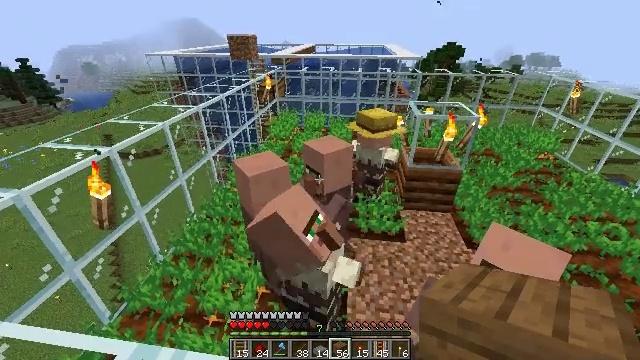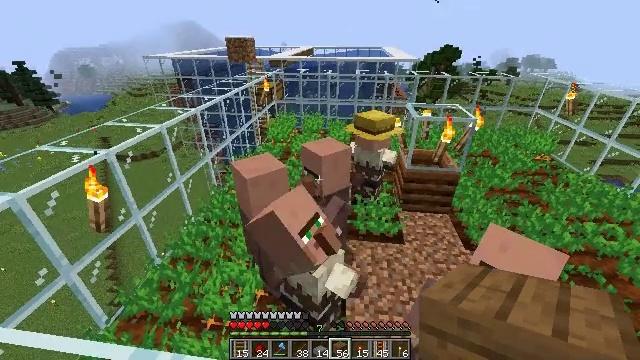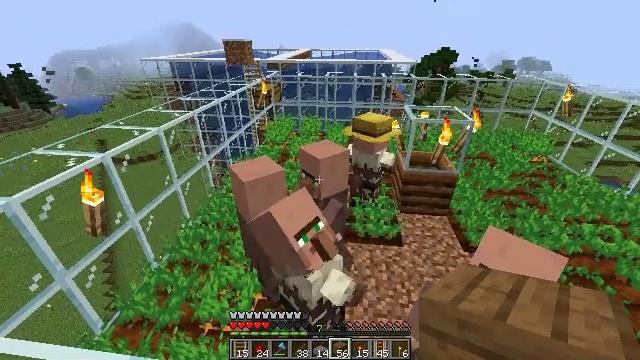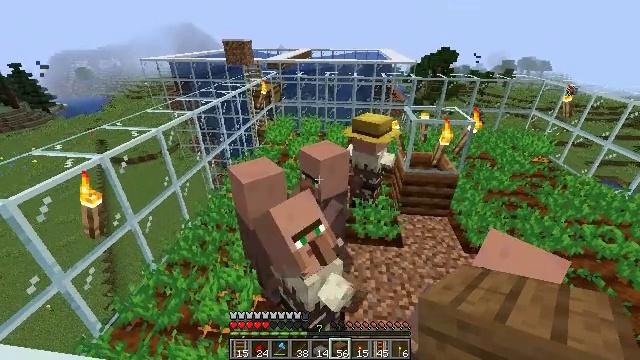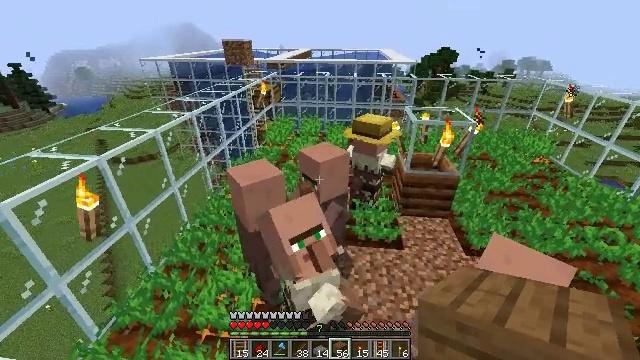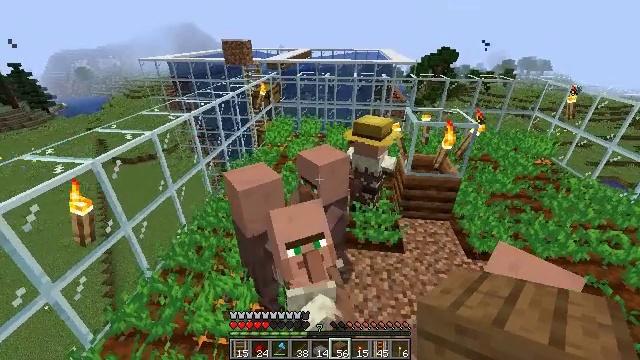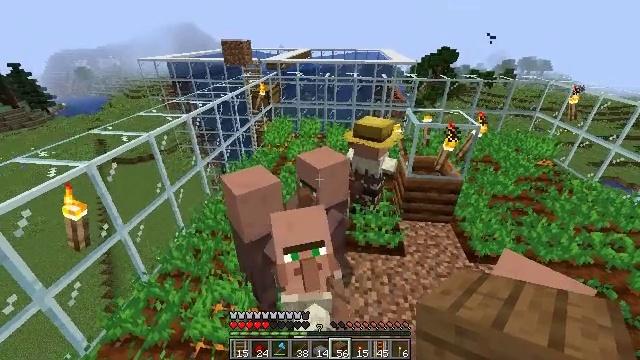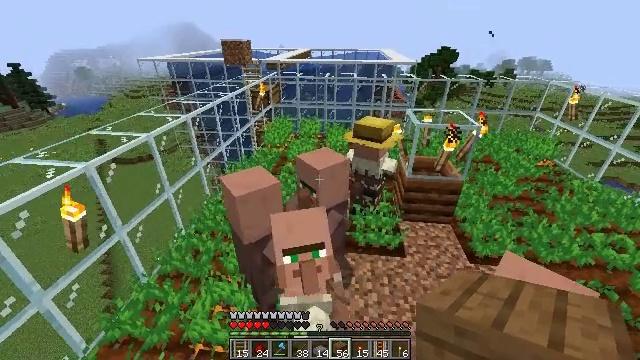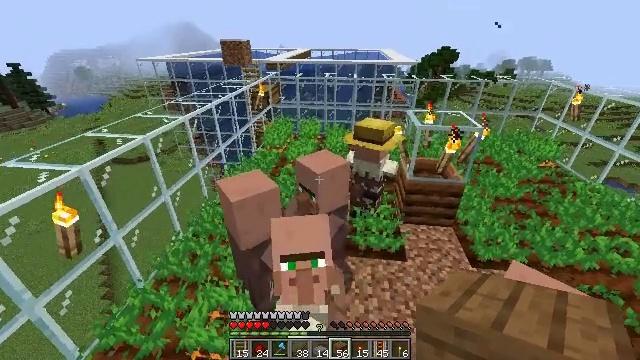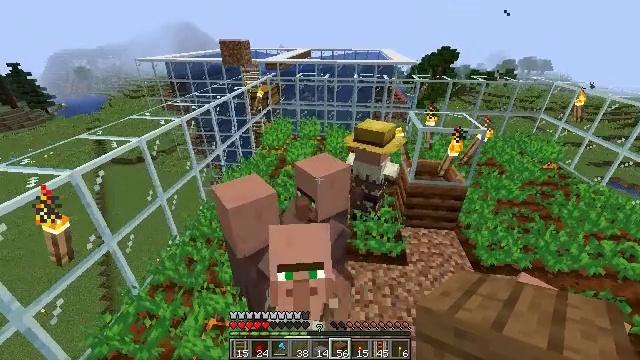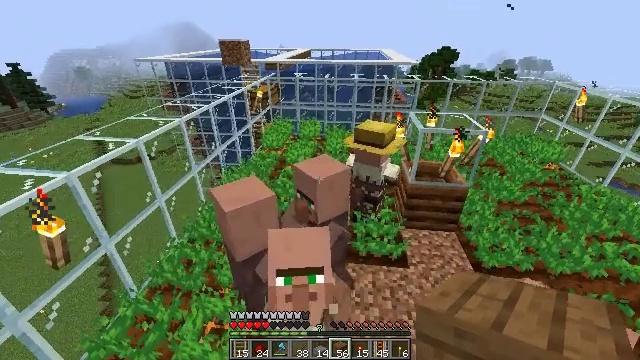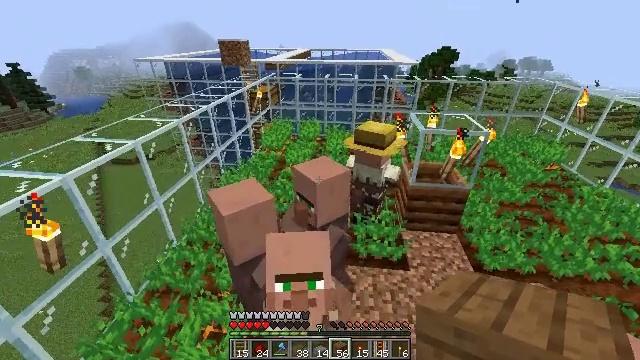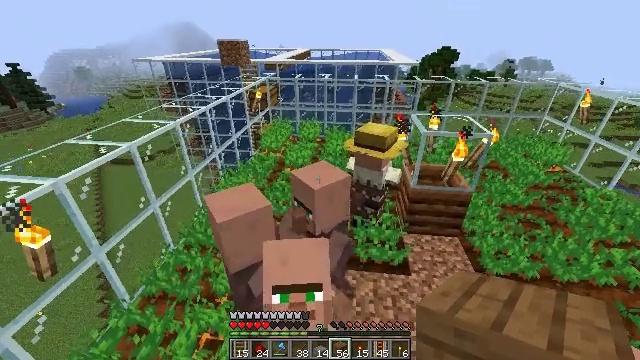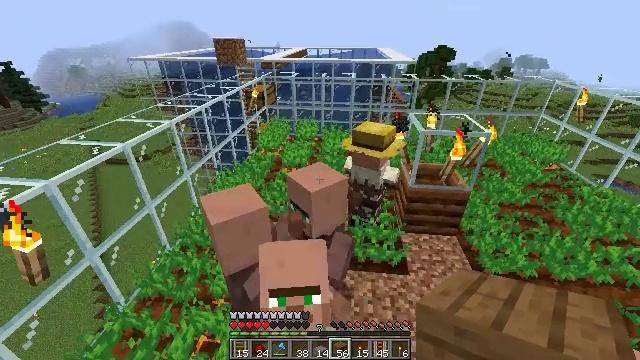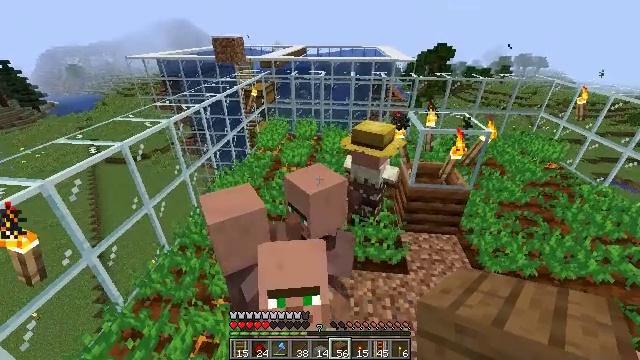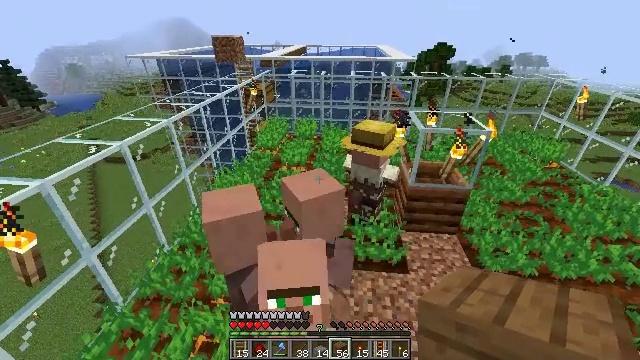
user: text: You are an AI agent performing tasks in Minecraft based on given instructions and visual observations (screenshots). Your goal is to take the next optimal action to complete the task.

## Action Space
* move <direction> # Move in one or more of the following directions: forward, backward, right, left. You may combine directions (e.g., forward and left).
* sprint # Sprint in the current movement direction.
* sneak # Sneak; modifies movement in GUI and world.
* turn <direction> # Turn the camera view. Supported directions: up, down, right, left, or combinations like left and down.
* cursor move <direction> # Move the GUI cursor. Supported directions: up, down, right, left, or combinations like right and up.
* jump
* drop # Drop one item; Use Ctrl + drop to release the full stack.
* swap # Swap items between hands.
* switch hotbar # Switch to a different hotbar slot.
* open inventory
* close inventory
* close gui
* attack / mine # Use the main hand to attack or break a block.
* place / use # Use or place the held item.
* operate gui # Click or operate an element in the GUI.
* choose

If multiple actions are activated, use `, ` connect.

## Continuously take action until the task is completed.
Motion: motion action
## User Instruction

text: Harm the villager.
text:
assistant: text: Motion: sneak
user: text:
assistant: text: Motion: move forward, sneak
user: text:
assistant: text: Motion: move forward, sneak
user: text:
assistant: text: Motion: move forward, sneak
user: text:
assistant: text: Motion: move forward, sneak
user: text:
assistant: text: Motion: move forward, sneak
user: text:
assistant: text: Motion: move forward, sneak
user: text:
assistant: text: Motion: move forward, sneak
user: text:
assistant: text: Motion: move forward, sneak
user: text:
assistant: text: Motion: move forward, sneak
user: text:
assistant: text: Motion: move forward, sneak
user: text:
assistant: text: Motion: move forward, sneak
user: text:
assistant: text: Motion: sneak
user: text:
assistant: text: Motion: sneak
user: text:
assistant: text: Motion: sneak
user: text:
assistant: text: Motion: sneak, attack / mine
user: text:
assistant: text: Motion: sneak, attack / mine
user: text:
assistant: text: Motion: sneak, attack / mine
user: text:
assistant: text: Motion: sneak, attack / mine
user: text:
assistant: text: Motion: sneak
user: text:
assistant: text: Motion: sneak
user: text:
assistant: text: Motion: sneak
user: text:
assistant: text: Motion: sneak
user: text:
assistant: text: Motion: sneak
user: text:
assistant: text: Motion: sneak
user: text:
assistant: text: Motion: sneak
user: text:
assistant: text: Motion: sneak
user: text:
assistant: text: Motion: sneak
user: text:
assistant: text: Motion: sneak
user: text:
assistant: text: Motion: sneak